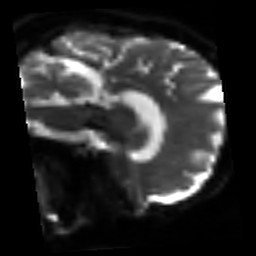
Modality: sbref
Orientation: sagittal
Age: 64
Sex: male
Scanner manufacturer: siemens
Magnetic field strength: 3 T
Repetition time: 3.2 s
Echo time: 0.081 s